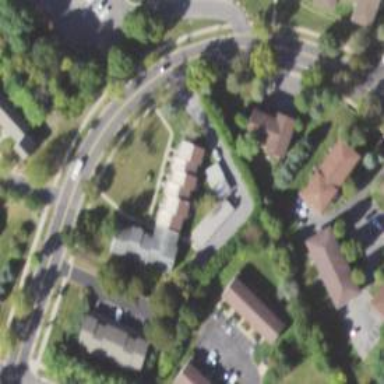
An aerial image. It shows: Living street.